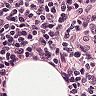
Metastatic tissue present: no